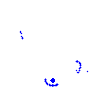
Particle: proton